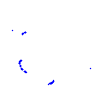
Particle: proton